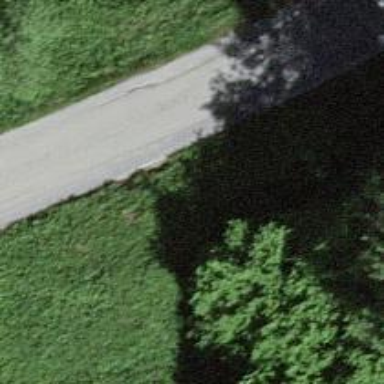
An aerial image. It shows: Tertiary road.